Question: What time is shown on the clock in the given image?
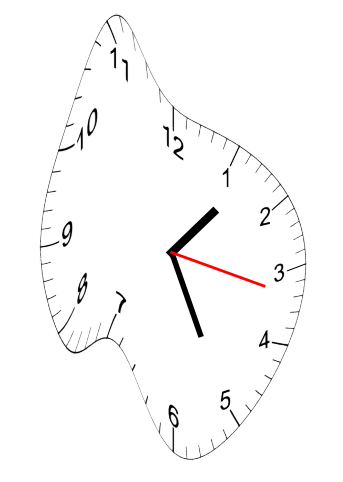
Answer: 01:25:17